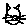
Label: cat